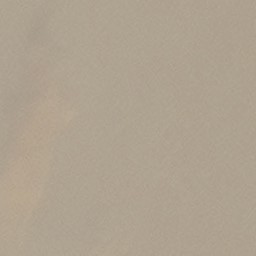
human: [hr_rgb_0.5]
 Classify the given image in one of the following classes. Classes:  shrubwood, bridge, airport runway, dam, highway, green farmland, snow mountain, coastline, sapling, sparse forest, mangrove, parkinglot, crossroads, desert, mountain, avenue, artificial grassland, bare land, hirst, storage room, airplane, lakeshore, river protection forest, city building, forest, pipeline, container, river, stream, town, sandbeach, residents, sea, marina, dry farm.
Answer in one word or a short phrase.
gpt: desert